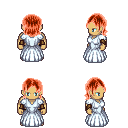
a pixel art fantasy rpg character, male body template, human, tanned skin, underdress, gold greaves, red long bangs hairstyle, cloth bracers, four views (front, back, left, right), 2x2 character sprite sheet, small pixel art, hard edges, no anti-aliasing